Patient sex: M
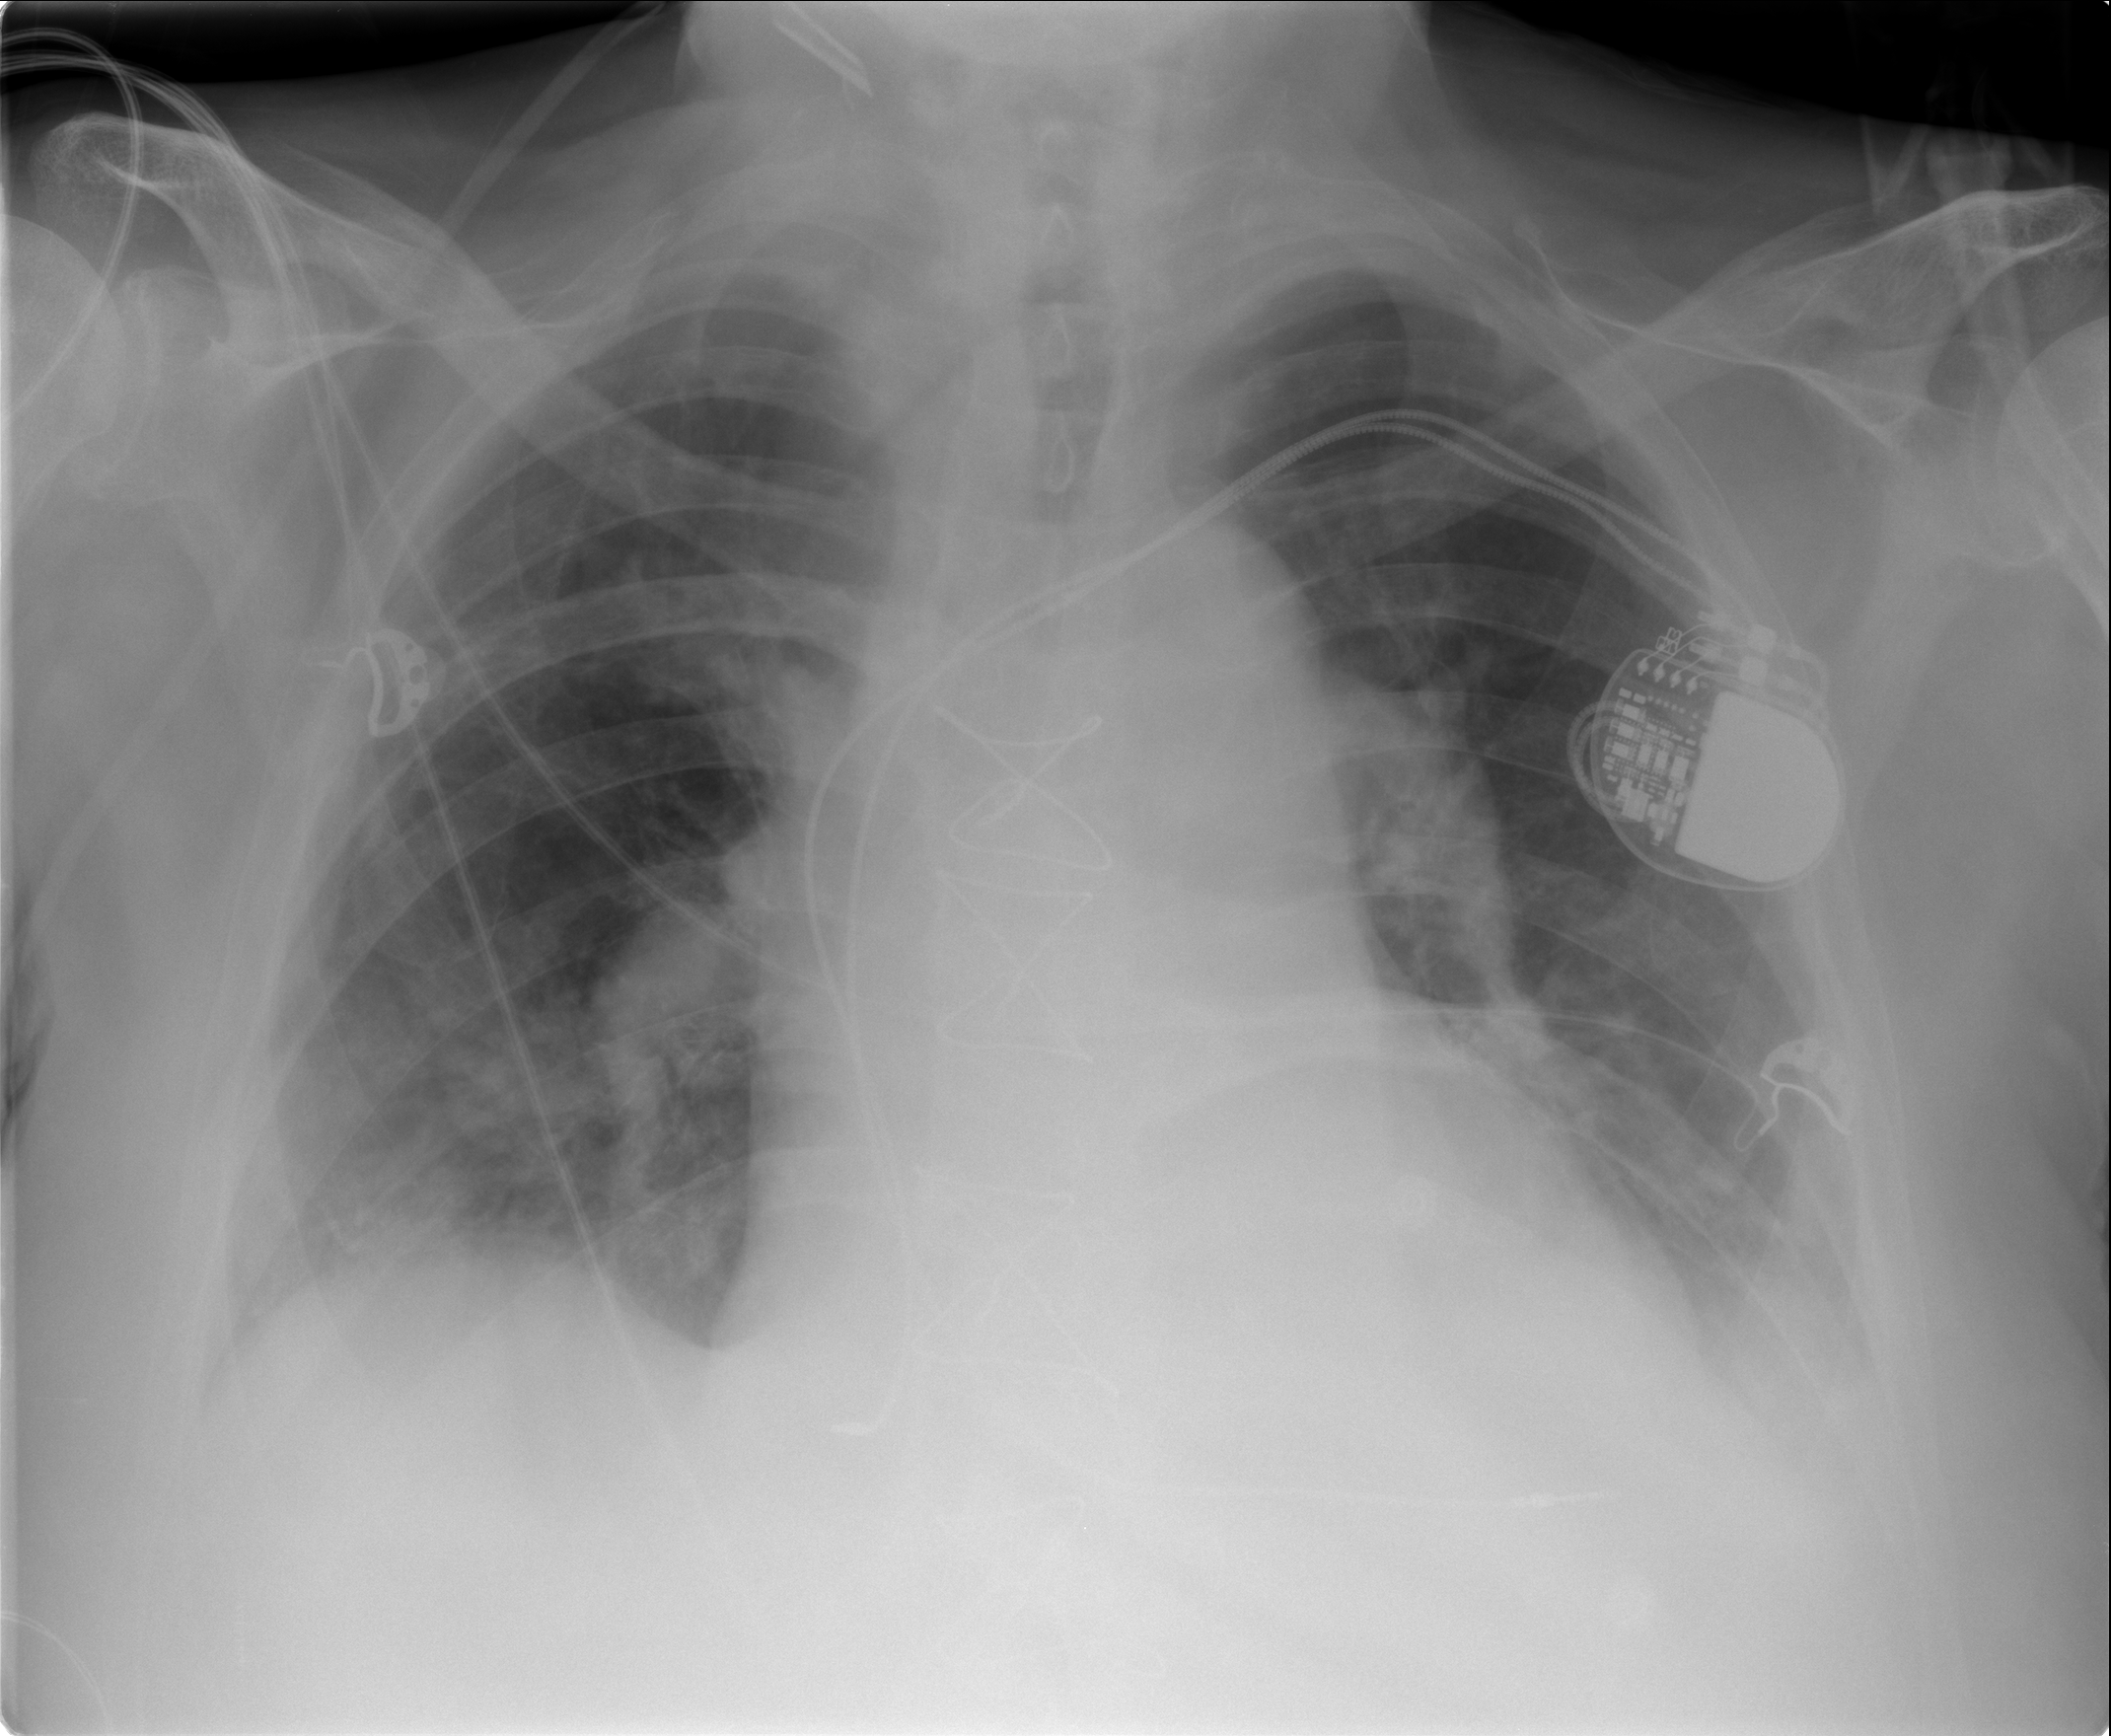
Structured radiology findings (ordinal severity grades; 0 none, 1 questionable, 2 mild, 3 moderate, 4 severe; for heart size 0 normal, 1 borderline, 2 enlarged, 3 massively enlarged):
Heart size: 2
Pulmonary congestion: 2
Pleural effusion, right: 2
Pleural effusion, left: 2
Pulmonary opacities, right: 2
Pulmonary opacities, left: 0
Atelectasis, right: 2
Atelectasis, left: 2